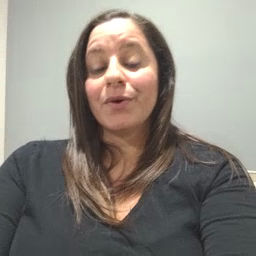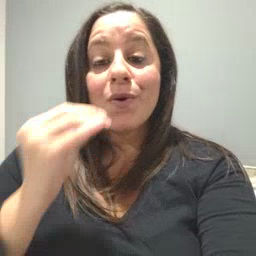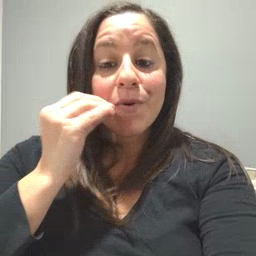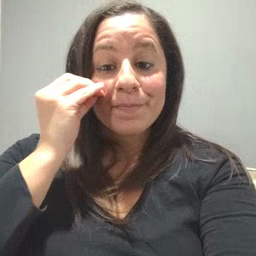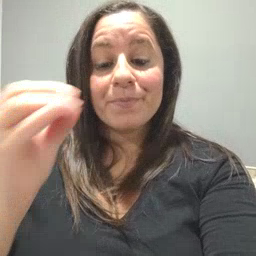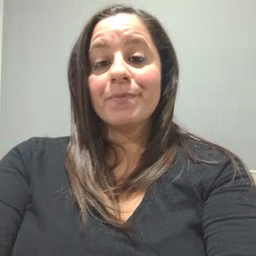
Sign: home